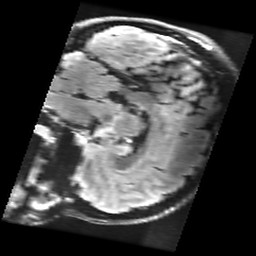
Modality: FLAIR
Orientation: sagittal
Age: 29
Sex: female
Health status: healthy
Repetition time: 12 s
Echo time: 0.09782 s